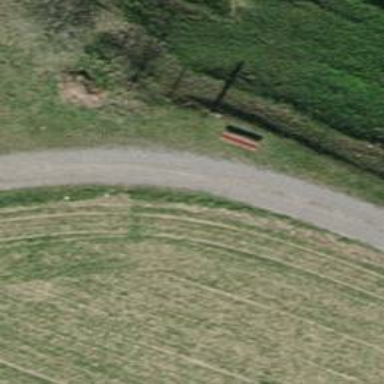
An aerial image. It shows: Bench for seating.